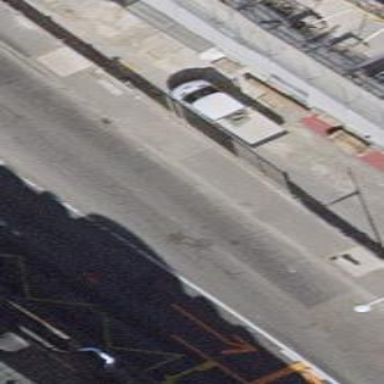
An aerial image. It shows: Bus stop with platform for public transport. The sheltered stop is located under roof of building.